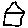
Label: house